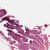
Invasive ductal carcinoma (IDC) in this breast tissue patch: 0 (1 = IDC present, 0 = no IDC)